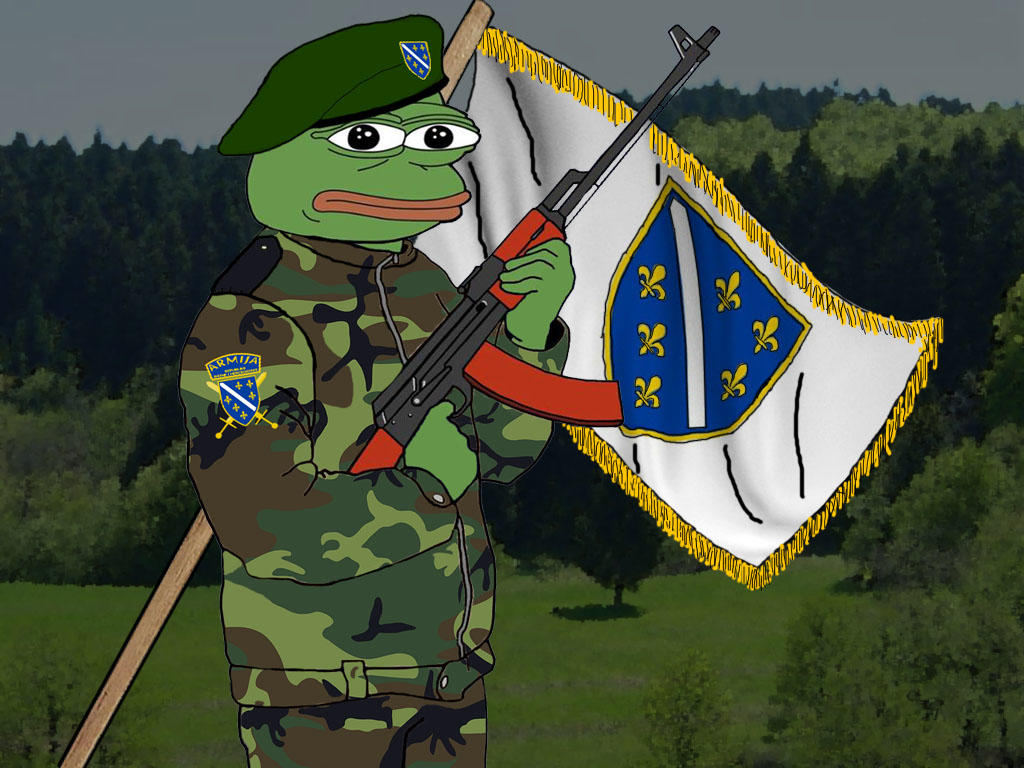
Label: 5_Wojak_with_Background